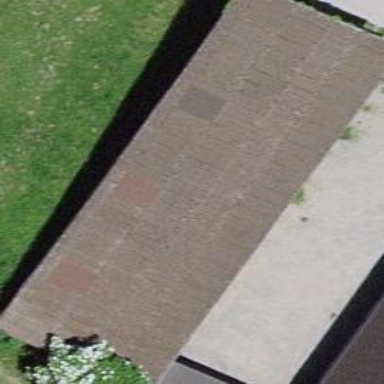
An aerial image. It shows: Shed.